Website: slack
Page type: billing-address
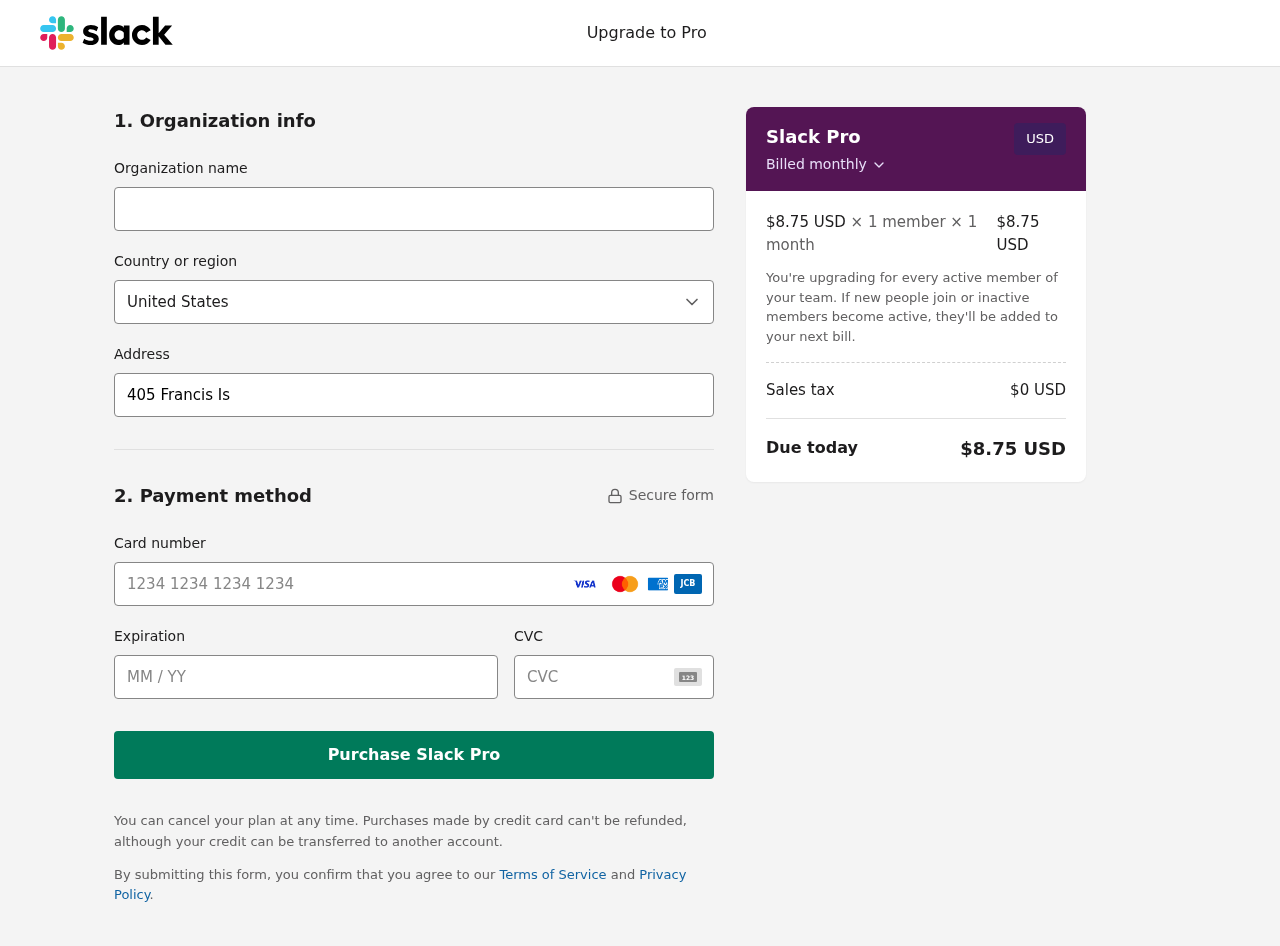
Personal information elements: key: PII_CARD_CVV
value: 837
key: PII_CARD_EXPIRY
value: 10/27
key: PII_CARD_NUMBER
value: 2720 6489 4375 8475
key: PII_COUNTRY
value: United States
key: PII_STREET
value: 405 Francis Islands
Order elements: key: ORDER_PRICE_PER_MEMBER
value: $8.75 USD
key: ORDER_MEMBER_COUNT
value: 1
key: ORDER_MONTH_COUNT
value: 1
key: ORDER_SUBTOTAL
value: $8.75 USD
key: ORDER_TAX
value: $0
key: ORDER_TOTAL
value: $8.75 USD